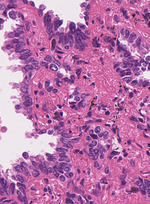
Tumor epithelial tissue: yes
Tumor-associated stroma tissue: yes
Normal tissue: no